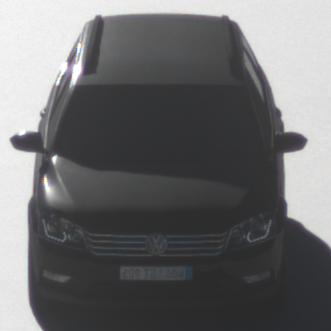
Make: VW
Model: Passat Alltrack 1.8 TSI
Detailed model: Passat (B7) Alltrack
Model produced from: 2012/03
Model produced until: 2013/06
Doors: 5
Color: black
Road condition: dry road
Daytime: morning or afternoon
Contrast: high contrast